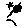
Label: triangle